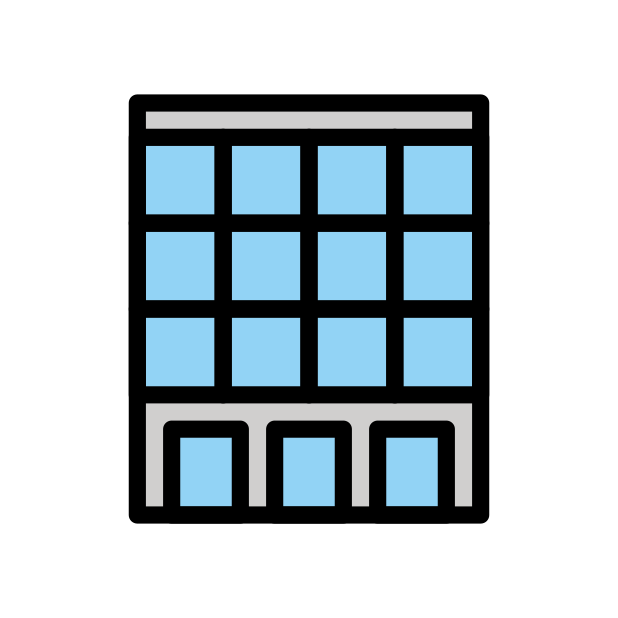
Emoji: 🏬
Name: department store
Unicode: 0x1f3ec